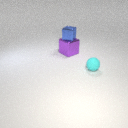
large purple metal cube below small blue metal cube